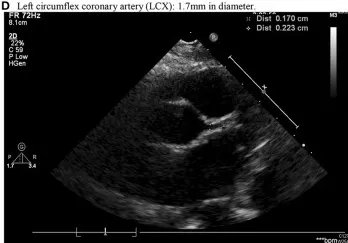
(B-D) showed Left coronary artery (LCA), Left anterior descending artery (LAD) and Left circumflex coronary artery (LCX). (D) Left circumflex coronary artery (LCX): 1.7 mm in diameter.
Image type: radiology (ultrasound)